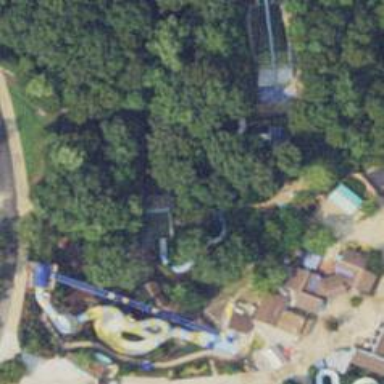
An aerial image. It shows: Water slide attraction next to waterway.